Interaction volume radius: 5 \u00c5
Interaction volume height: 15 \u00c5
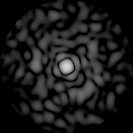
Disorder parameter: 0.8283